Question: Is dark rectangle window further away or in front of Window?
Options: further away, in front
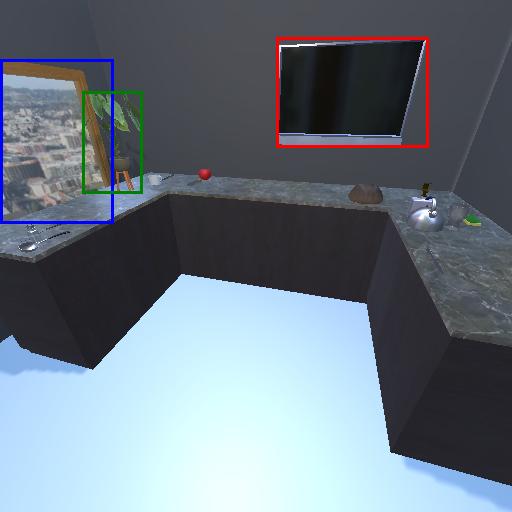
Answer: further away